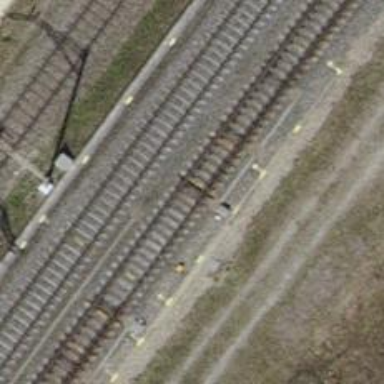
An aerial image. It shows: Railway switch.